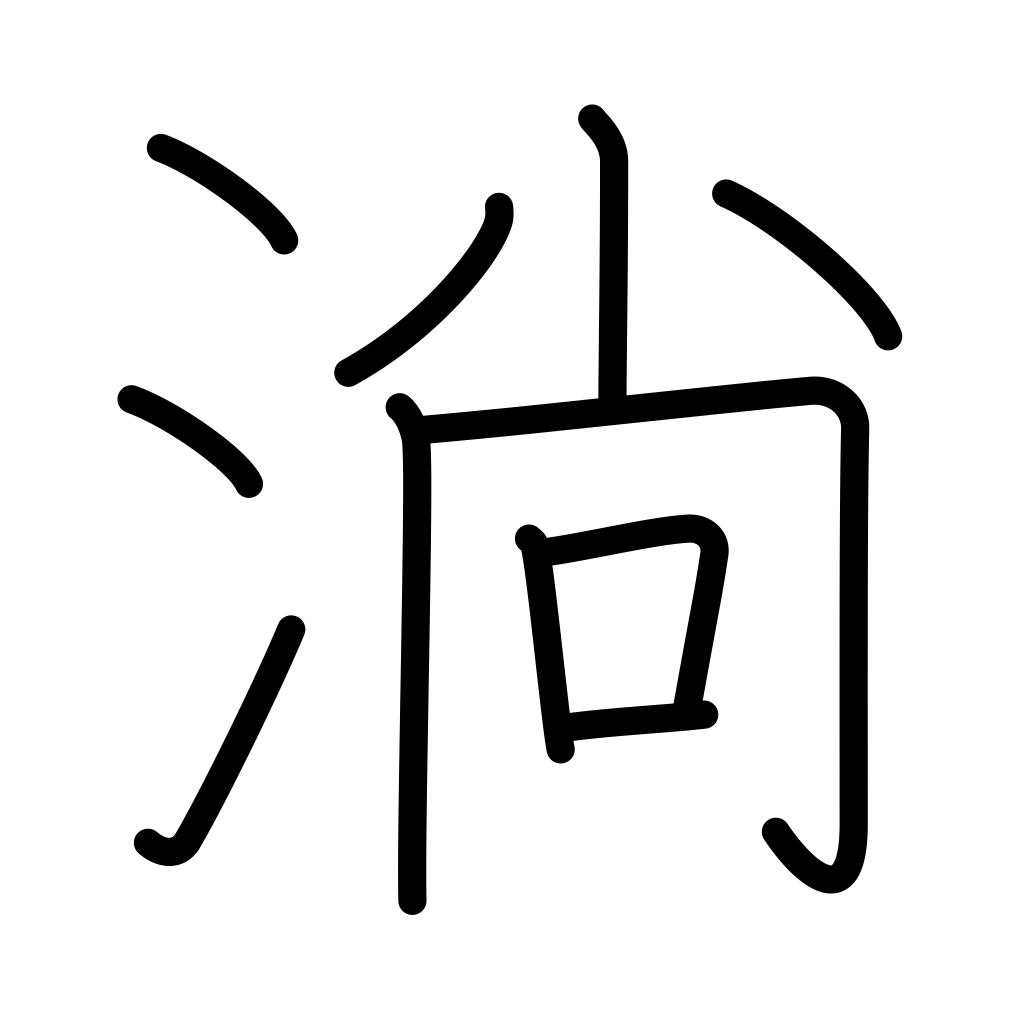
Meaning: flow